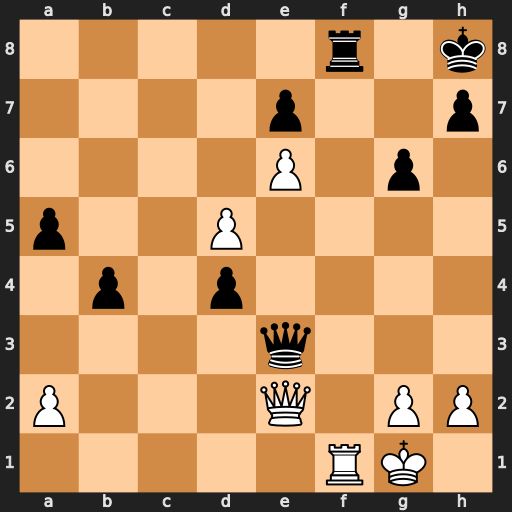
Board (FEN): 5r1k/4p2p/4P1p1/p2P4/1p1p4/4q3/P3Q1PP/5RK1
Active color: w
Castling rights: -
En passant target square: -
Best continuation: Qxe3 Rxf1+ Kxf1 dxe3 d6 exd6 e7